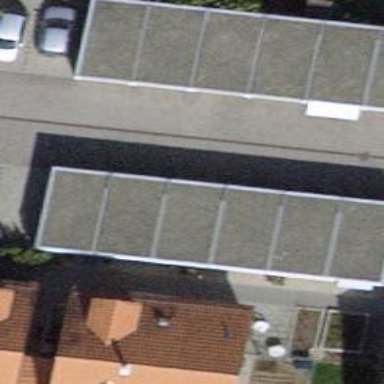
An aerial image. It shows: Group of garages.